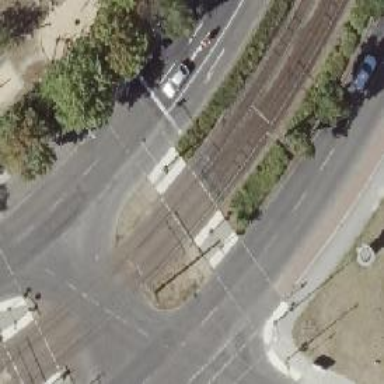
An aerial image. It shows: Footway located on traffic island.